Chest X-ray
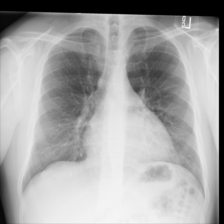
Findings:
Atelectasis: negative
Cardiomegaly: negative
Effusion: negative
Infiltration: negative
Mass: negative
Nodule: negative
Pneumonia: negative
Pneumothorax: negative
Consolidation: negative
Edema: negative
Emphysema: negative
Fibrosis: negative
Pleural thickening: negative
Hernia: negative